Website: crate-barrel
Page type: customer-info-address
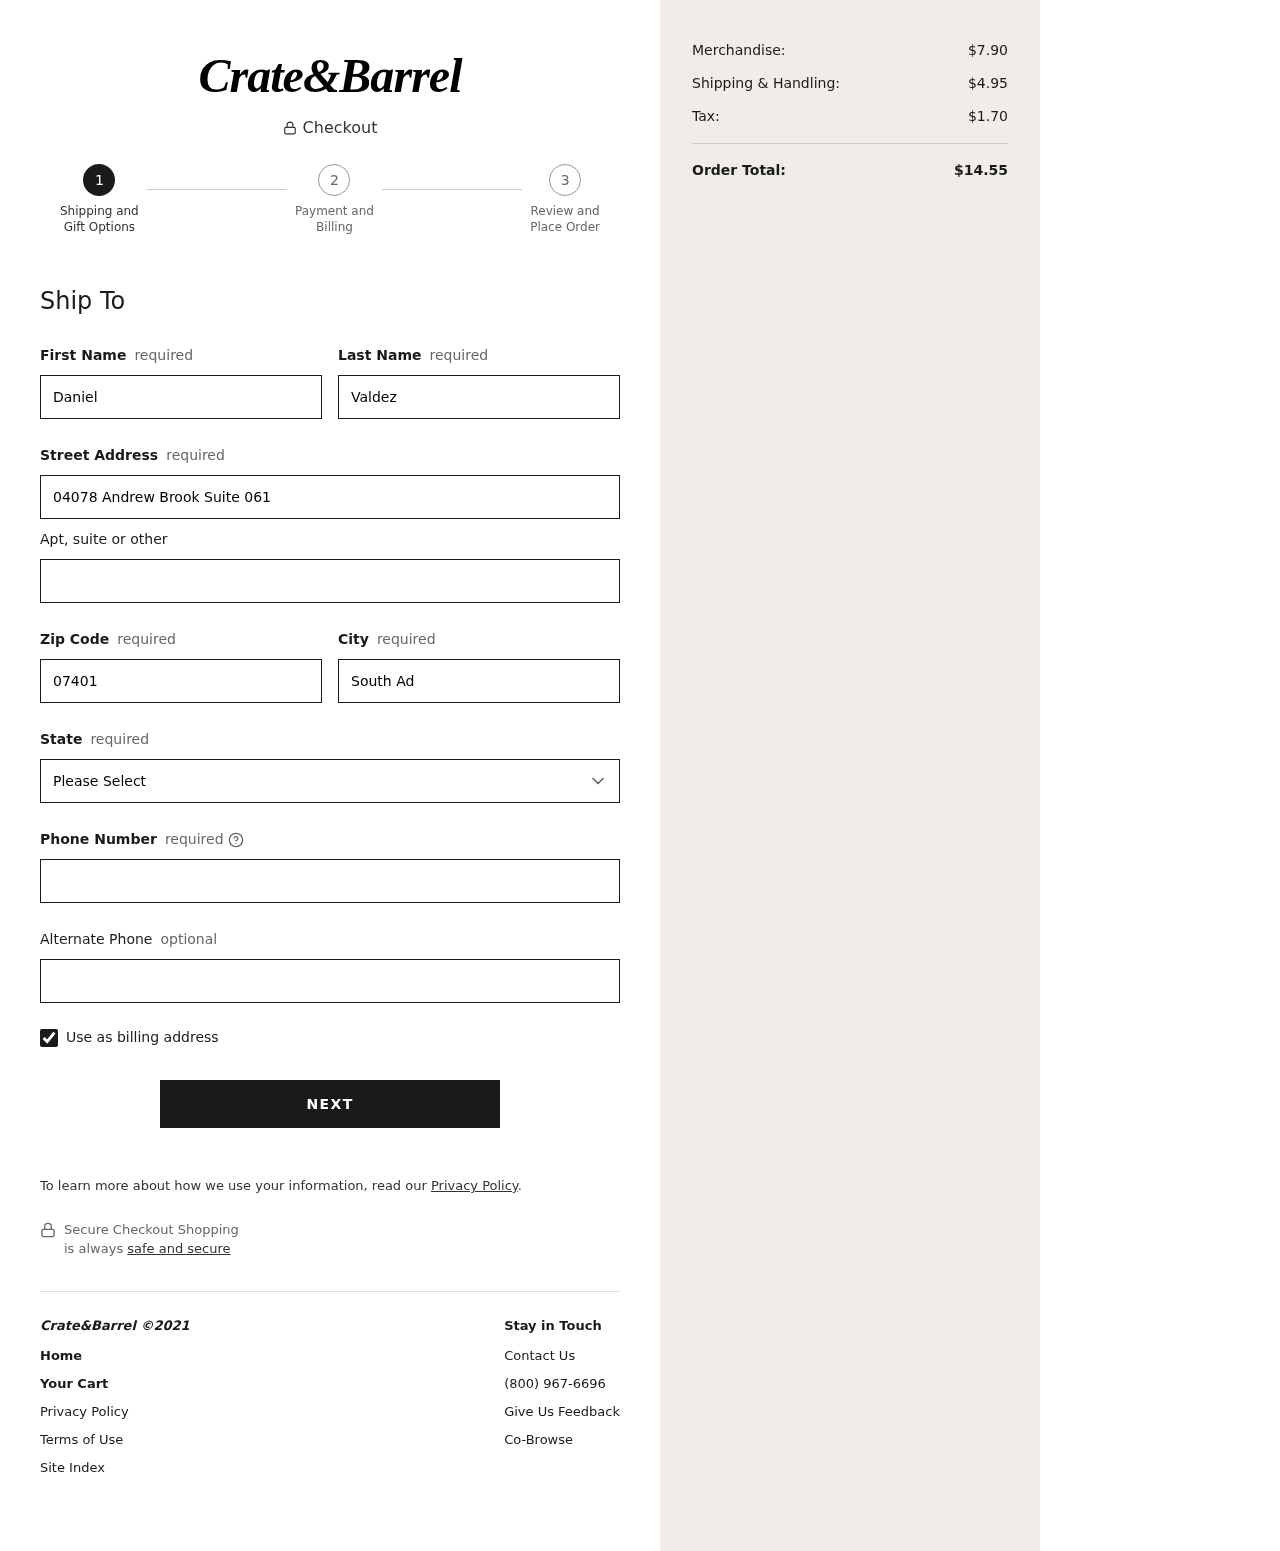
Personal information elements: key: PII_STATE
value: AS
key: PII_FIRSTNAME
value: Daniel
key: PII_LASTNAME
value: Valdez
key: PII_STREET
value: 04078 Andrew Brook Suite 061
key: PII_POSTCODE
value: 07401
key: PII_CITY
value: South Adamstad
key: PII_PHONE
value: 4633223416
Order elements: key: ORDER_SUBTOTAL
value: $7.90
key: ORDER_SHIPPING_COST
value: $4.95
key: ORDER_TAX
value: $1.70
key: ORDER_TOTAL
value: $14.55